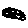
Label: triangle